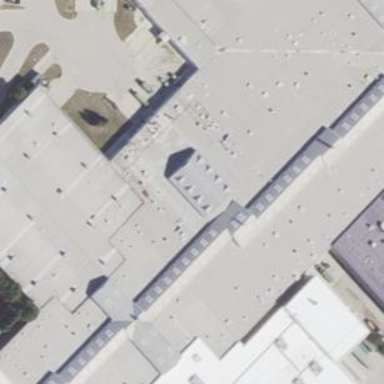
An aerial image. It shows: Food court located in building.